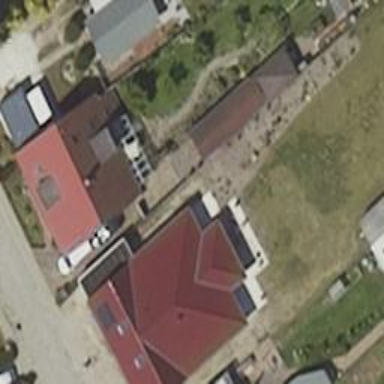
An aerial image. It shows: Semi-detached house.